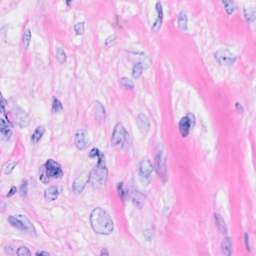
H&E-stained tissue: Breast